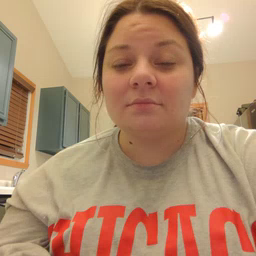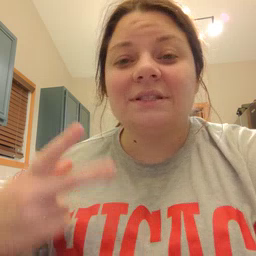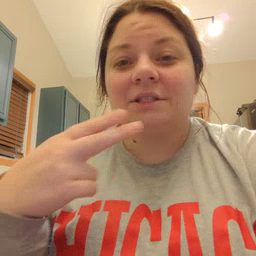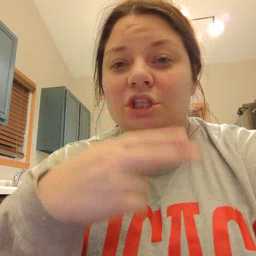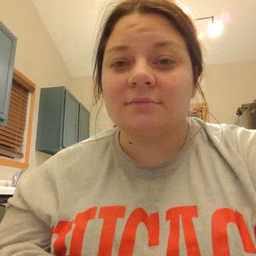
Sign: scissors